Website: macys
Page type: delivery-shipping
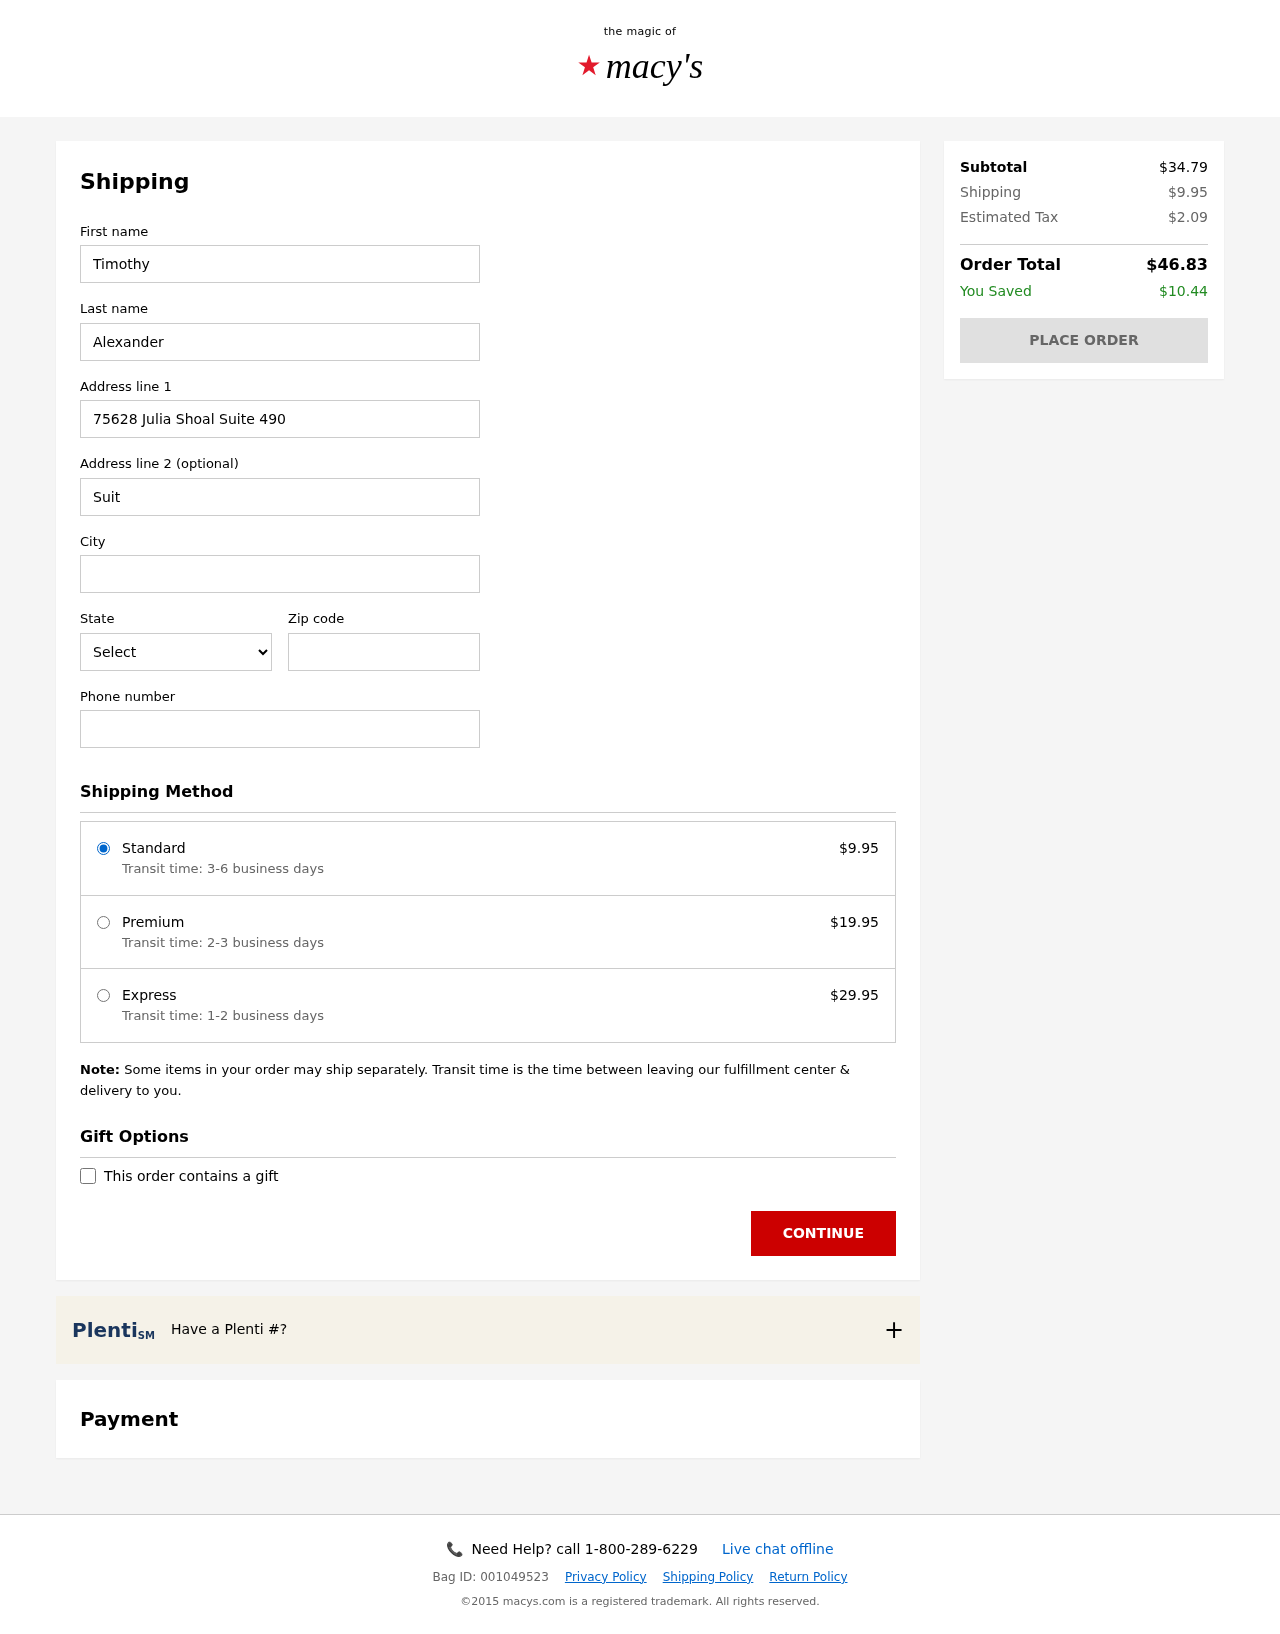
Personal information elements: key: PII_CITY
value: Danielstad
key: PII_FIRSTNAME
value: Timothy
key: PII_LASTNAME
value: Alexander
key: PII_PHONE
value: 5337580549
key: PII_POSTCODE
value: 50840
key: PII_STATE_ABBR
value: SC
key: PII_STREET
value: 75628 Julia Shoal Suite 490
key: PII_STREET2
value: Suite 569
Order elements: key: ORDER_SHIPPING_COST
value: $9.95
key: ORDER_SHIPPING_PREMIUM
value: $19.95
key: ORDER_SHIPPING_EXPRESS
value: $29.95
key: ORDER_SUBTOTAL
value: $34.79
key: ORDER_TAX
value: $2.09
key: ORDER_TOTAL
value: $46.83
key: ORDER_SAVINGS
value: $10.44